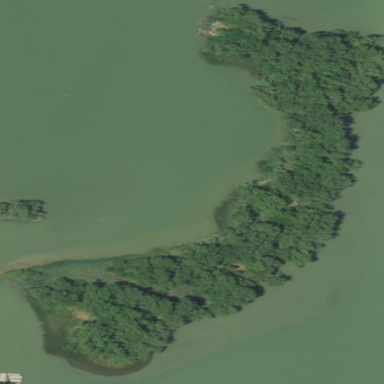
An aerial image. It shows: Islet.